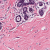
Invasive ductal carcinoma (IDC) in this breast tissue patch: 0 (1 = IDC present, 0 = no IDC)